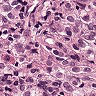
Metastatic tissue present: yes